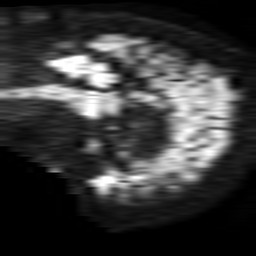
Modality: TRACE
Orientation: sagittal
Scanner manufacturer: philips
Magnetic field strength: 1.5 T
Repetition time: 3.392 s
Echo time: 0.06899 s